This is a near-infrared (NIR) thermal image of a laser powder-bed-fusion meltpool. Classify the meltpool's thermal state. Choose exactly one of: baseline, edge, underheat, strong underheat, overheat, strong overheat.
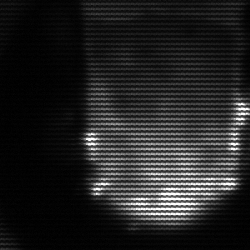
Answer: baseline